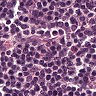
Metastatic tissue present: no